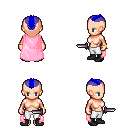
a pixel art fantasy rpg character, female body template, human, light skin, pink cape, white pants, blue short mohawk hairstyle, bracelets, black shoes, dagger, four views (front, back, left, right), 2x2 character sprite sheet, small pixel art, hard edges, no anti-aliasing